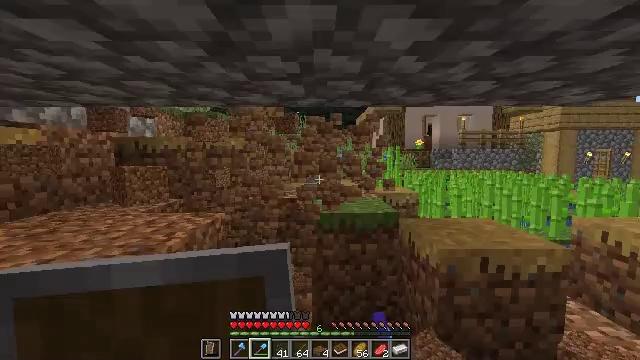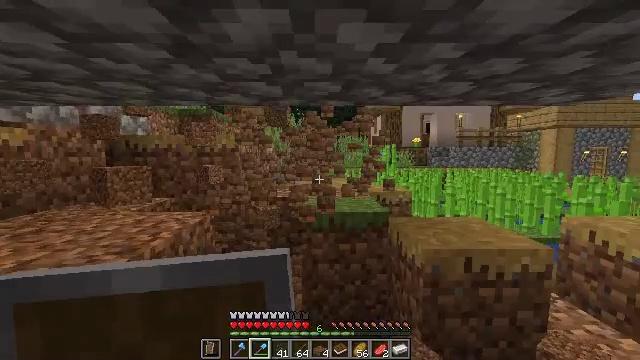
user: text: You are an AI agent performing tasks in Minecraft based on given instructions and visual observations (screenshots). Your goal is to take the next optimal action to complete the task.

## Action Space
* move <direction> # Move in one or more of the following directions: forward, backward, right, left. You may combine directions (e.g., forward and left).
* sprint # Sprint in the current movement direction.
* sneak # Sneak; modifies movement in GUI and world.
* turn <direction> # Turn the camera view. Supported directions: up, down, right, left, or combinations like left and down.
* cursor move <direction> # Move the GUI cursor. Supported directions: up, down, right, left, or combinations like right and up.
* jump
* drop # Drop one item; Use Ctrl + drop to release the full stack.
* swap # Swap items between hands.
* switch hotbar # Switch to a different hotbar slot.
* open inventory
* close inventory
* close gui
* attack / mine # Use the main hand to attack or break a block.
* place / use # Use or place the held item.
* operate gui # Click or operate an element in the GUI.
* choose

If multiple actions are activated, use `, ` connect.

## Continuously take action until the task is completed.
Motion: motion action
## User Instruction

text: Dig the grass path to transform it.
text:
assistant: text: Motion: move right, attack / mine
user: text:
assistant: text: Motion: attack / mine